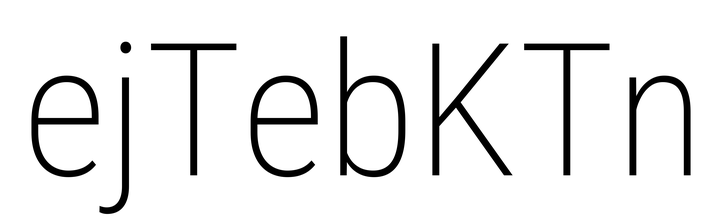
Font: Roboto_Condensed_ExtraLight